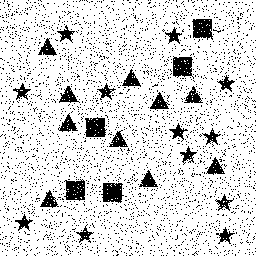
Squares: 5
Triangles: 10
Stars: 12
Total shapes: 27